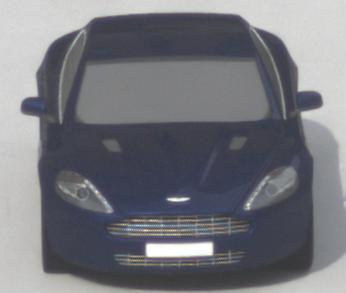
Make: Aston Martin
Model: Rapide
Detailed model: Rapide
Model produced from: 2010/03
Model produced until: 2013/07
Doors: 5
Color: blue
Road condition: dry road
Daytime: morning or afternoon
Contrast: low contrast